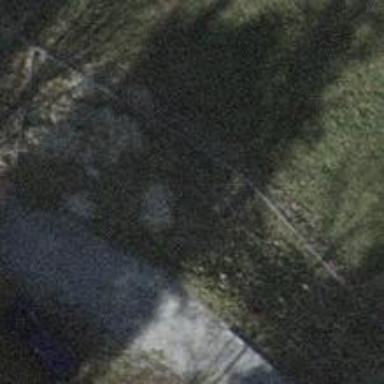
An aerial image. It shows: Chain link fence is in the scene.